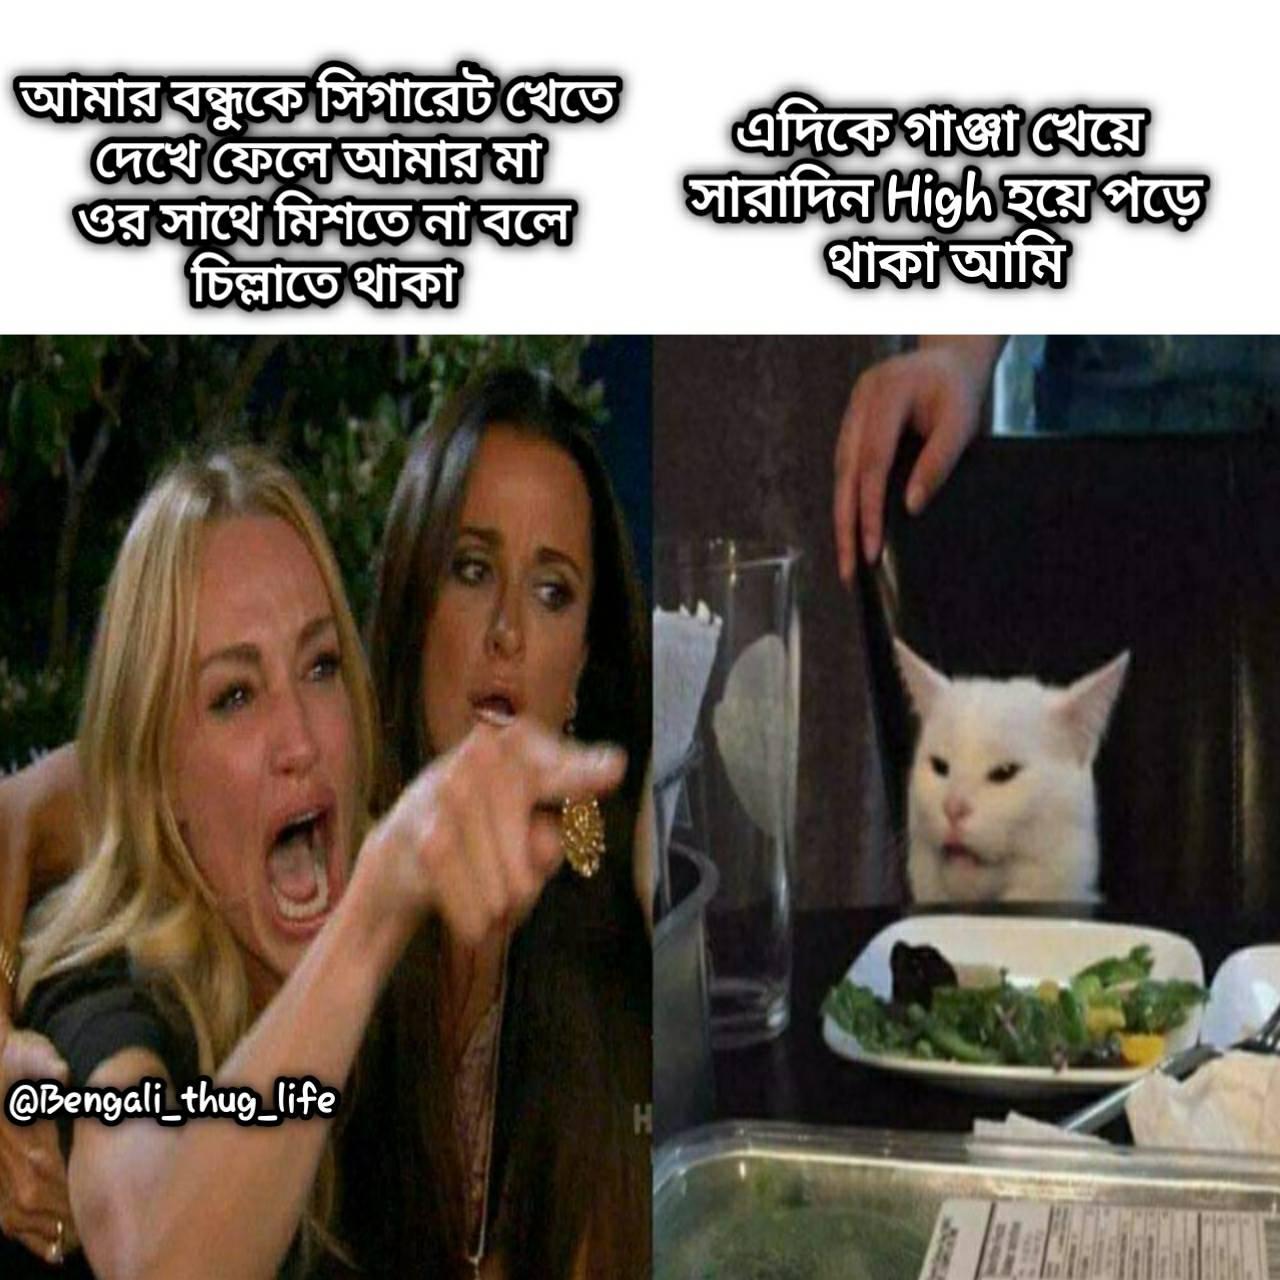
Caption: আমার বন্ধুকে সিগারেট খেতে দেখে ফেলে আমার মা ওর সাথে মিশতে না বলে চিল্লাতে থাকা    এদিকে গাঞ্জা খেয়ে সারাদিন High হয়ে পড়ে থাকা আমি
Label: non-hate